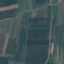
Label: PermanentCrop